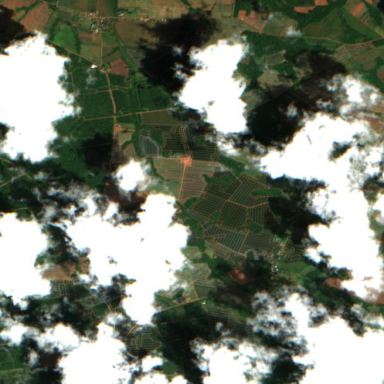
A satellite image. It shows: Orchard filled with pineapple plants.